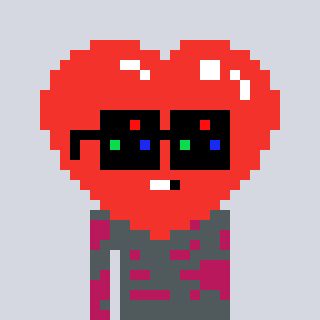
a pixel art character with square black sunglasses, a heart-shaped head and a darkpink-colored body on a cool background